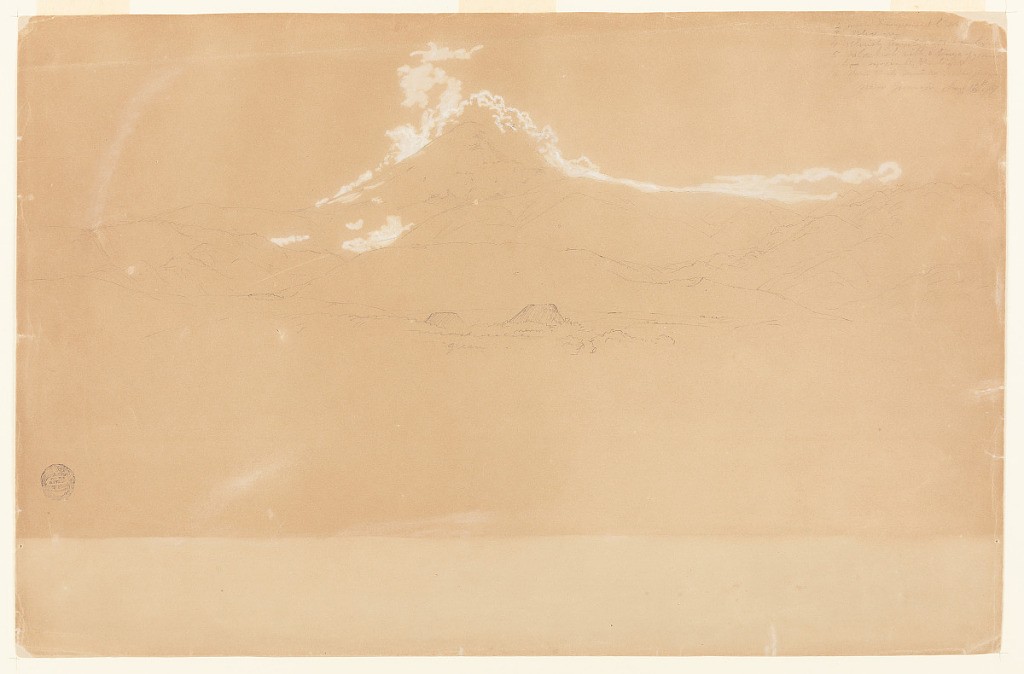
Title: Chimborazo, Viewed from Guanujo, Ecuador
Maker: Frederic Edwin Church, American, 1826–1900
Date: June 13, 1857
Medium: Graphite, brush and white gouache on light brown wove paper
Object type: Drawing
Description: Landscape sketch showing a view of Chimborazo and neighboring mountains from the town of Guanujo, Ecuador. Grassy, rolling terrain stretches across the immediate foreground, partially obscuring the roofs of two thatched huts, which peak over a grassy berm at center. Across a rolling valley that comprises the middle distance, the foothills of Chimborazo ascend to the mountain's lofty, snow-capped peak at upper center. A bank of billowing, luminous clouds crown the summit and drift off to the right. Rugged mountain ridges flank Chimborazo at left and right.